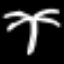
Label: palm tree